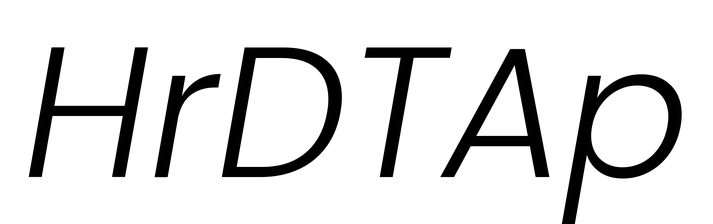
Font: Poppins-LightItalic